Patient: sex M, age 34
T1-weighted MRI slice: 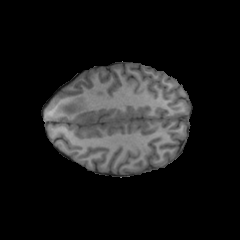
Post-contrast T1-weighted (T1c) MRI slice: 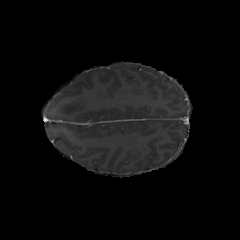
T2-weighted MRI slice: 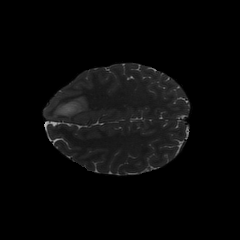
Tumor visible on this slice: yes
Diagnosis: Astrocytoma, IDH-mutant
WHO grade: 2